Question: I want to save an array passed from Ajax to PHP to different columns of the table.
Here are the arrays that Ajax sends to PHP:
I get this on the browser network header after clicking the save button.
Form Data:
'''
tableArray[0][]:awdawd
tableArray[0][]:awdawd
tableArray[0][]:Male
tableArray[0][]:<button class='delete'>Delete</button>
tableArray[1][]:awdaw
tableArray[1][]:awdwa
tableArray[1][]:Female
tableArray[1][]:<button class='delete'>Delete</button>
'''
My problem is after clicking the save button it only saves the name part of the array to the table:

script:
'''
$("#saveTable").click(function(){
$.ajax(
{
url: "saveTable.php",
type: "POST",
data: { tableArray: dataSet},
success: function (result) {
}
});
});
'''
saveTable.php
'''
<?php
error_reporting(-1);
ini_set('display_errors', 'On');
$host = "localhost";
$user = "root";
$pass = "";
$db = "test";
$dbc = new PDO("mysql:host=" . $host . ";dbname=" . $db, $user, $pass);
$dbc->setAttribute(PDO::ATTR_ERRMODE, PDO::ERRMODE_EXCEPTION);
$tableArray = $_REQUEST['tableArray'];
foreach( $tableArray As $v){
$sql = "INSERT INTO viewTables (name, age, gender, action) VALUES ('$v[0]','$[1]','$[2]','$[3]')";
$query = $dbc->prepare($sql);
$query->execute();
}
?>
'''
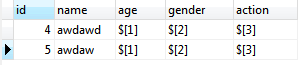
Answer: @Sadiq pointed out the problem, which is simply a typo. Let me suggest however that you actually use prepared statements in a better manner, by only preparing the statement once and using parameters to prevent against SQL injection.
'''
$sql = "INSERT INTO viewTables (name, age, gender, action) VALUES (:name, :age, :gender, :action)";
try {
$sth = $dbc->prepare($sql);
foreach( $tableArray As $v){
// bind parameter values
$sth->bindValue(':name', $v[0], PDO::PARAM_STR);
$sth->bindValue(':age', $v[1], PDO::PARAM_STR);
$sth->bindValue(':gender', $v[2], PDO::PARAM_STR);
$sth->bindValue(':action', $v[3], PDO::PARAM_STR);
$sth->execute();
}
} catch (PDOException $e) {
// something went wrong
// log an error or whatever
}
'''